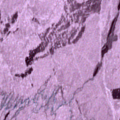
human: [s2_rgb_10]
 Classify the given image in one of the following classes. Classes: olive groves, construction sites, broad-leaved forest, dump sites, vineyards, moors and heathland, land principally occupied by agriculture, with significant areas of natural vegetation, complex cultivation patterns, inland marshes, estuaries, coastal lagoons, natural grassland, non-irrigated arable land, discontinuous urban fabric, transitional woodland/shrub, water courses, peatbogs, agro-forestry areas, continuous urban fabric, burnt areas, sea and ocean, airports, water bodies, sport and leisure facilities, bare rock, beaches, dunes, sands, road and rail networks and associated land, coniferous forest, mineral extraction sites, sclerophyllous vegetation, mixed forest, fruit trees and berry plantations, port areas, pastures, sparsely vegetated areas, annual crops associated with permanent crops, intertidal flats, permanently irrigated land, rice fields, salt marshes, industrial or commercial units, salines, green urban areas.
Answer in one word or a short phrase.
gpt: sea and ocean